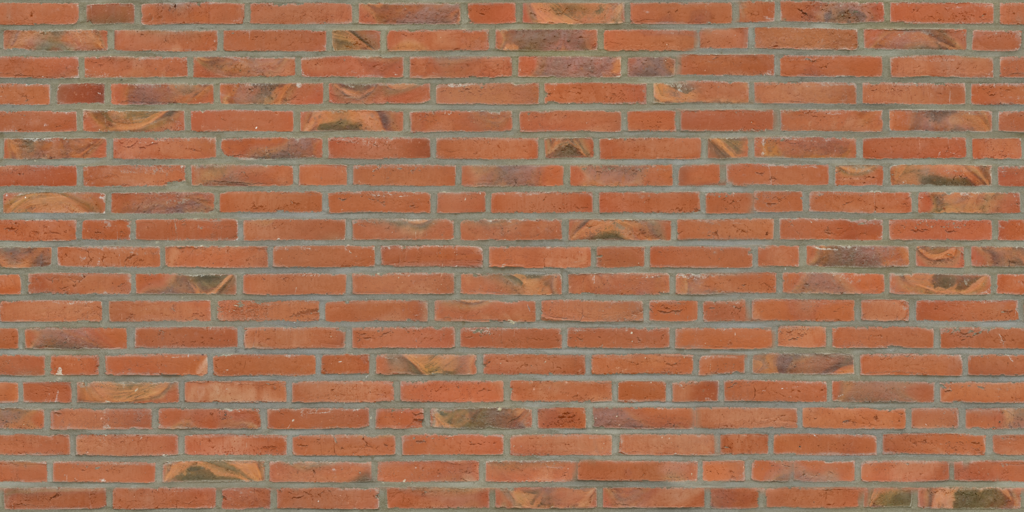
Texture map type: Color